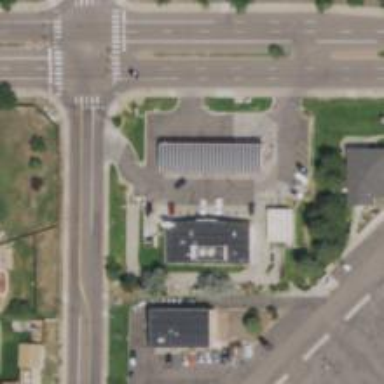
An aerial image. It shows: Convenience shop.